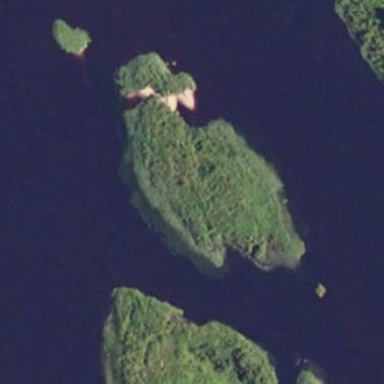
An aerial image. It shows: Islet.